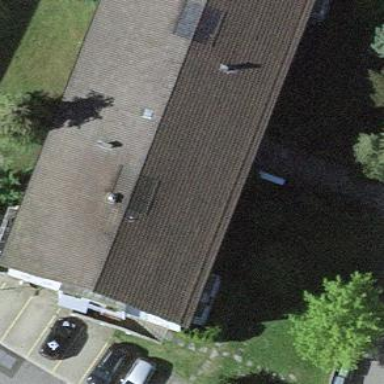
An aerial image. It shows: Gabled roof on building that houses apartments.